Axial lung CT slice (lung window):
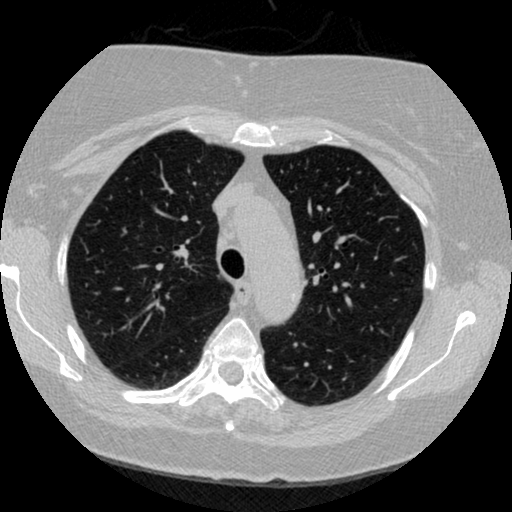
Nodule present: no